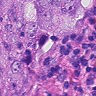
Metastatic tissue present: yes